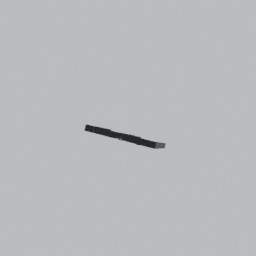
Label: architecture